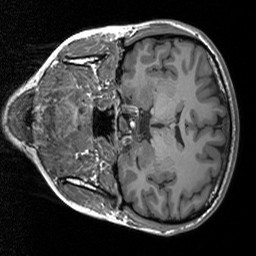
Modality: T1w
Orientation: coronal
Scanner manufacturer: siemens
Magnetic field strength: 3 T
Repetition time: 1.76 s
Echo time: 0.0022 s